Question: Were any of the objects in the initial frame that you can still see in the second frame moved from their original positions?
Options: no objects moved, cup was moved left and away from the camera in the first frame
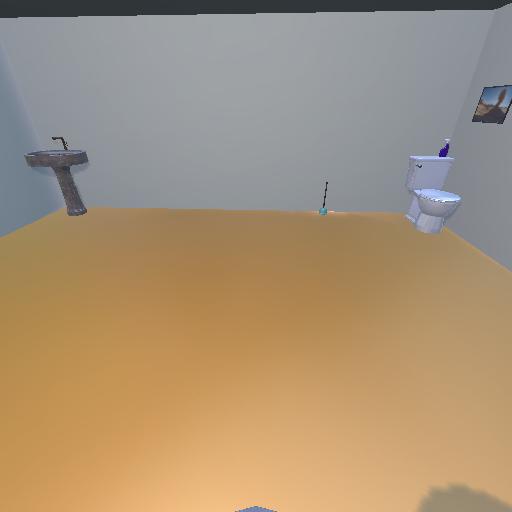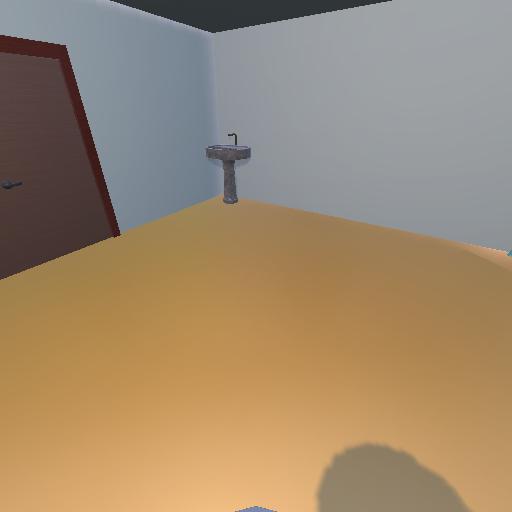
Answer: no objects moved